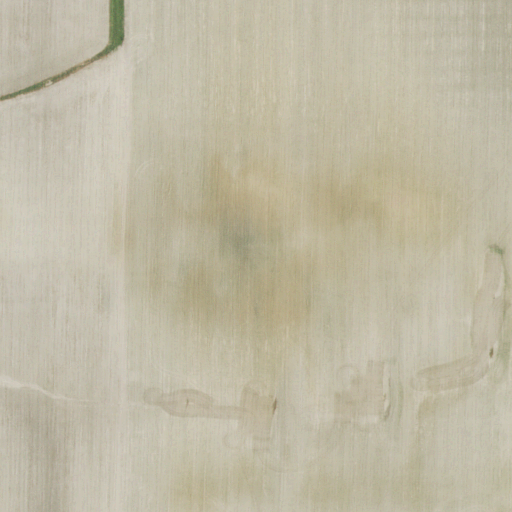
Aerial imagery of mountain in Indiana named Trimmer Hill containing only cultivated crops